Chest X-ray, PA view. Patient: 65 years old, sex M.
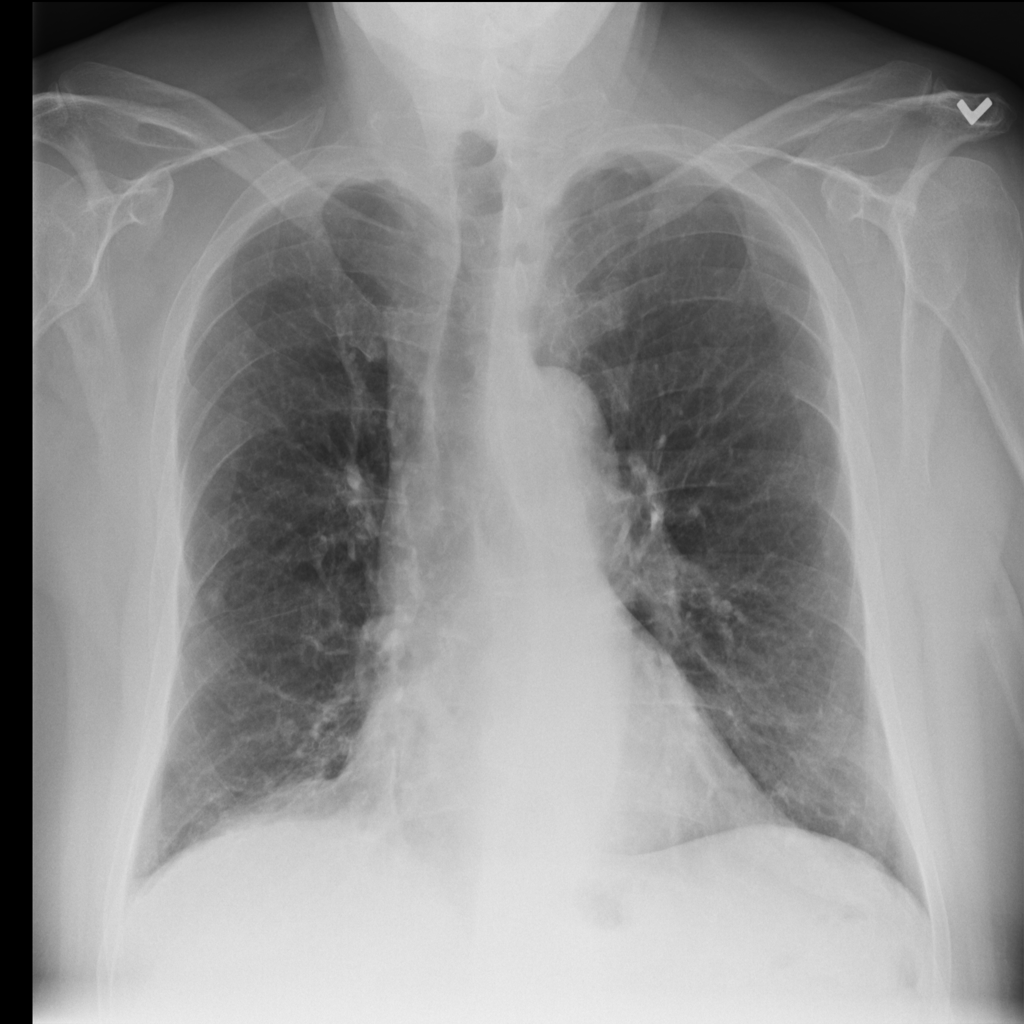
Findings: No Finding